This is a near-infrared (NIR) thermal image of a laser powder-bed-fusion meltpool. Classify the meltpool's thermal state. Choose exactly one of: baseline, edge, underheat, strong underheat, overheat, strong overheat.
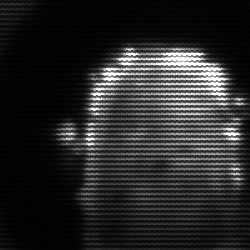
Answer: baseline